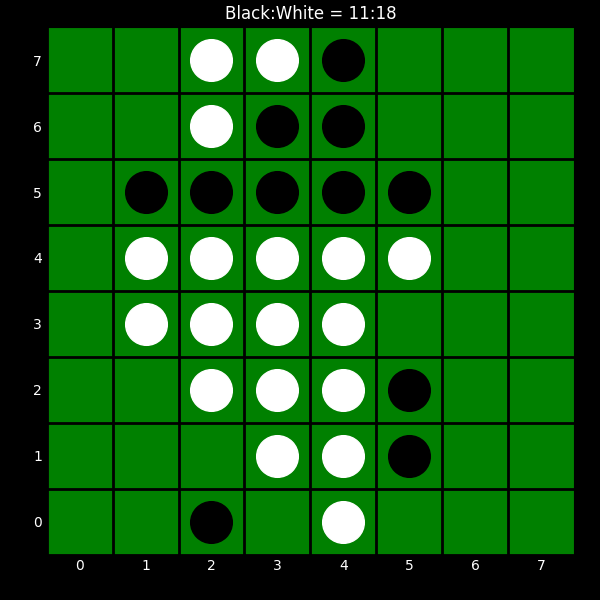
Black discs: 11
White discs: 18